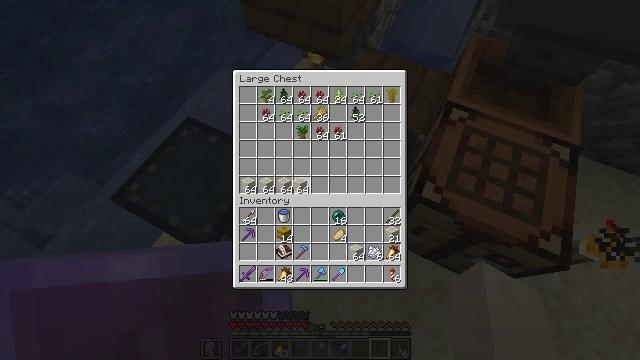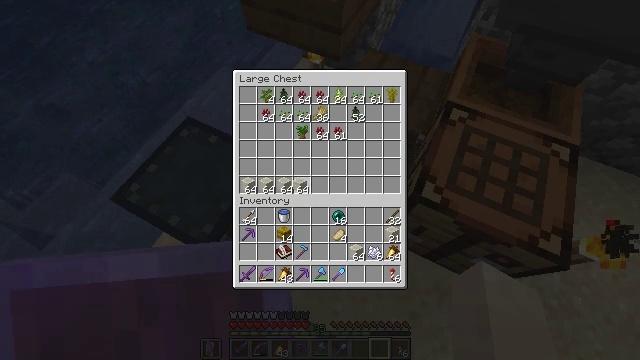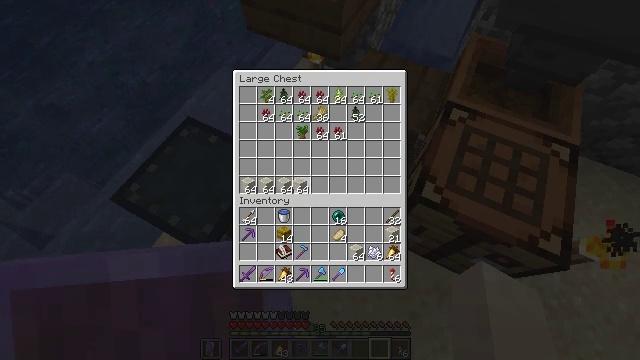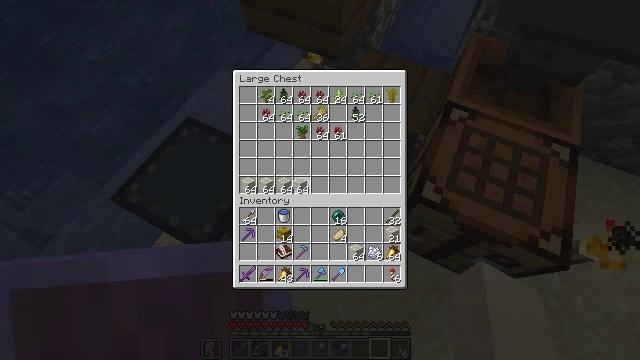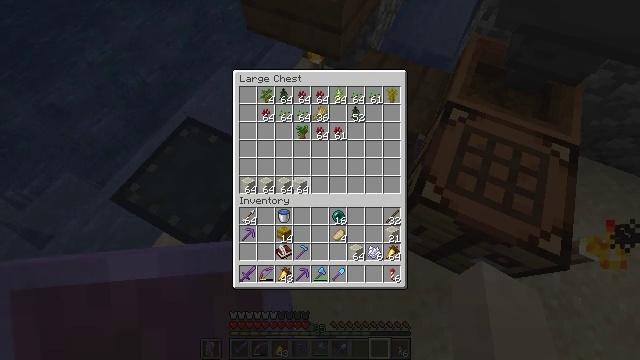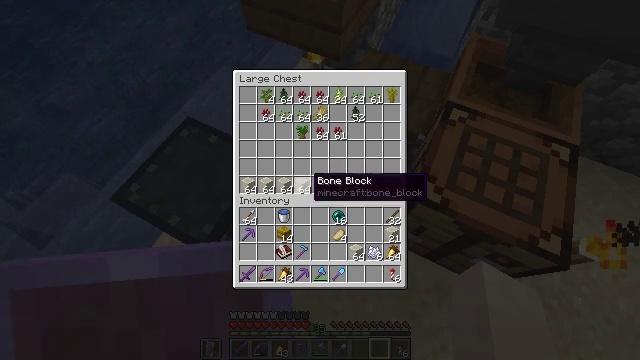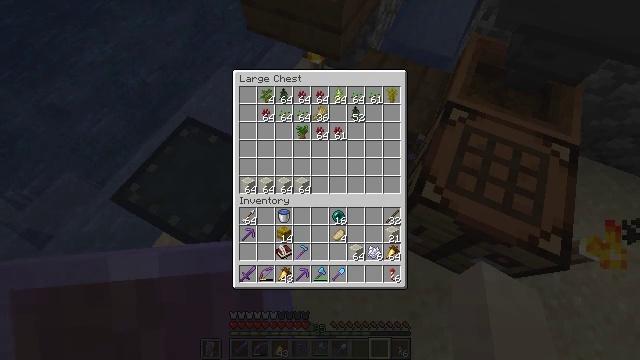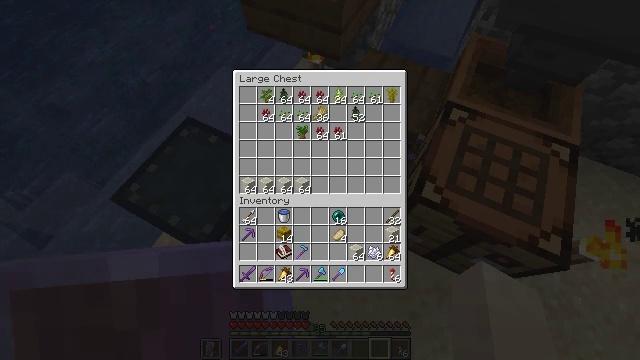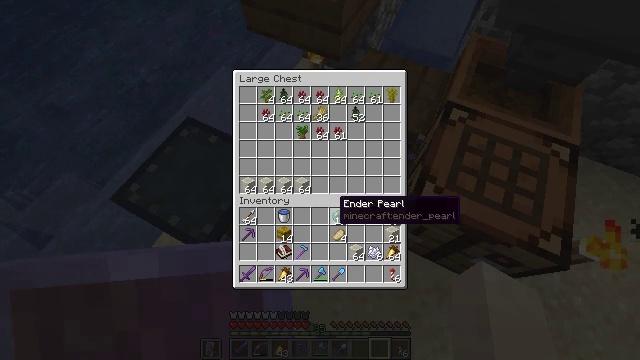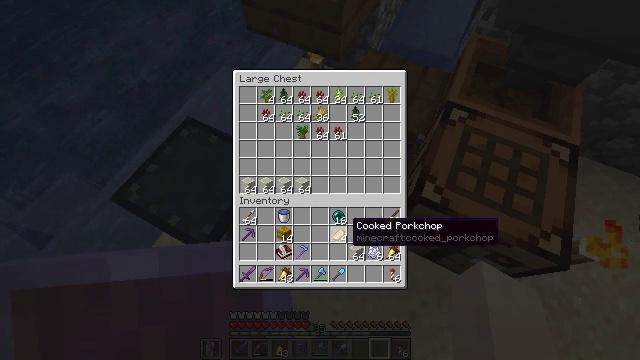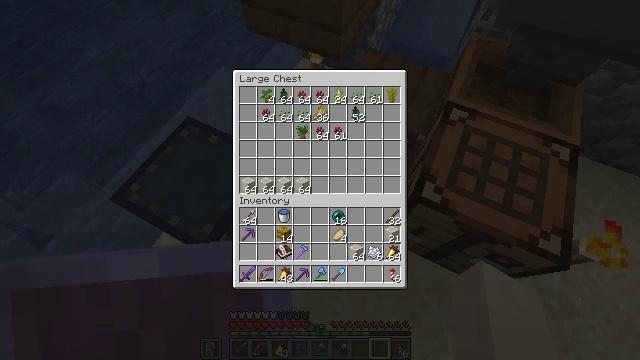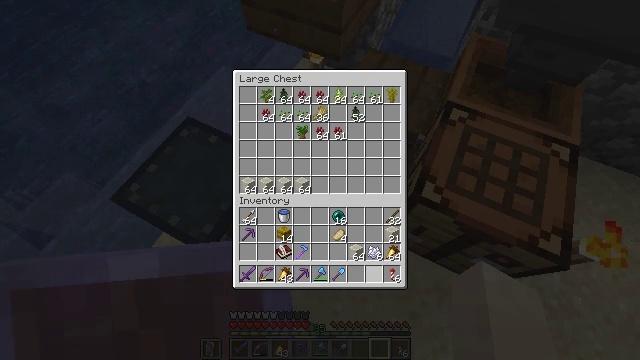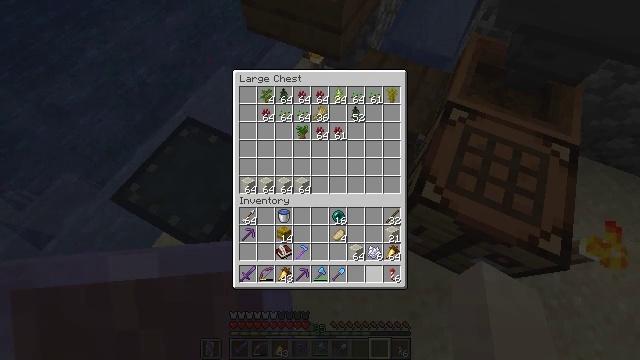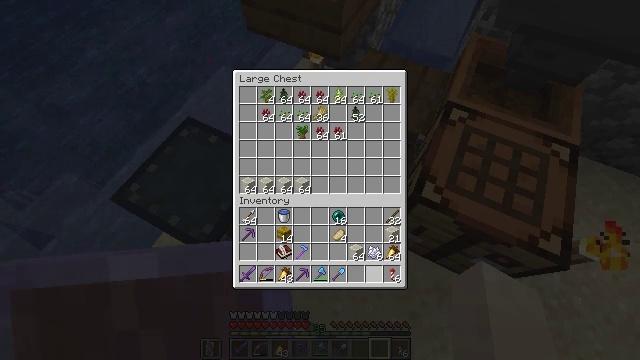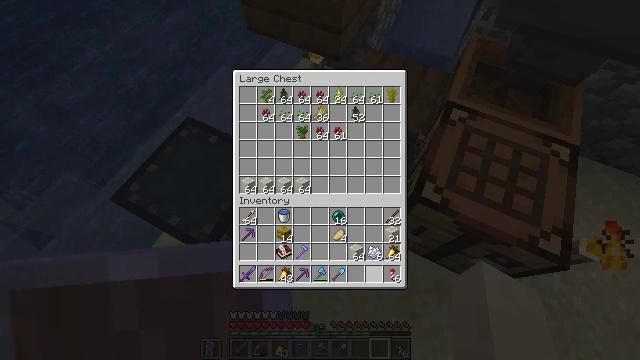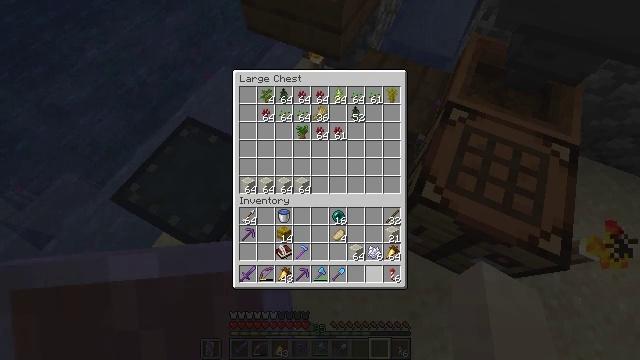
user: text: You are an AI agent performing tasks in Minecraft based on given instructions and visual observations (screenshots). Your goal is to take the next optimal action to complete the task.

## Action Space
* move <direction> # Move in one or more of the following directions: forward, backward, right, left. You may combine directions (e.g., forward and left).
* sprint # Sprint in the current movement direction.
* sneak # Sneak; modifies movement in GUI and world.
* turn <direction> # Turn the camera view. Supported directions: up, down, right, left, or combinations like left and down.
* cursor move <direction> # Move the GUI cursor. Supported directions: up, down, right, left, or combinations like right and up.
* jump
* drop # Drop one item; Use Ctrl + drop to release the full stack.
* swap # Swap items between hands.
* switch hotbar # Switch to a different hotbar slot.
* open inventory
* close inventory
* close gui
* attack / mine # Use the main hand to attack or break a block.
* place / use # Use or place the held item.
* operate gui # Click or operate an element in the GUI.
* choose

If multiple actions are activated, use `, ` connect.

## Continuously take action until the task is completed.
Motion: motion action
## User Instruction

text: Retrieve the white shulker box by mining it.
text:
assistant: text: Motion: no_op
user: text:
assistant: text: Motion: operate gui
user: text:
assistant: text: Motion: operate gui
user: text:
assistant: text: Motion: operate gui
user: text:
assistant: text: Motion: no_op
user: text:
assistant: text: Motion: cursor move right and down
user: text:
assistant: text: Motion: no_op
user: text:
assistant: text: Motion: cursor move right and down
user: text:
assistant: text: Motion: cursor move right and down
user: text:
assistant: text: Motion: cursor move right and down
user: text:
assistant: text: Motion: cursor move right and down
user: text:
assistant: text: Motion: no_op
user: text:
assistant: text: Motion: no_op
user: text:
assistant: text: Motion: no_op
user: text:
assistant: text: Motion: no_op
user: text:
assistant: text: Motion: cursor move left and up
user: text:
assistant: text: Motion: no_op
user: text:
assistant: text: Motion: no_op
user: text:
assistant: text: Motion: no_op
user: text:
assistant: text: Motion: no_op
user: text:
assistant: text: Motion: no_op
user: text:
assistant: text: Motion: no_op
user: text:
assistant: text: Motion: operate gui
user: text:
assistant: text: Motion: operate gui
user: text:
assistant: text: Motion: cursor move up
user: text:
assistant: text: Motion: cursor move left and up
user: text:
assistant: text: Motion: cursor move left and up
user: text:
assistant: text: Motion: cursor move up
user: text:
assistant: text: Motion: no_op
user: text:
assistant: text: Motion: no_op